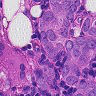
Metastatic tissue present: yes